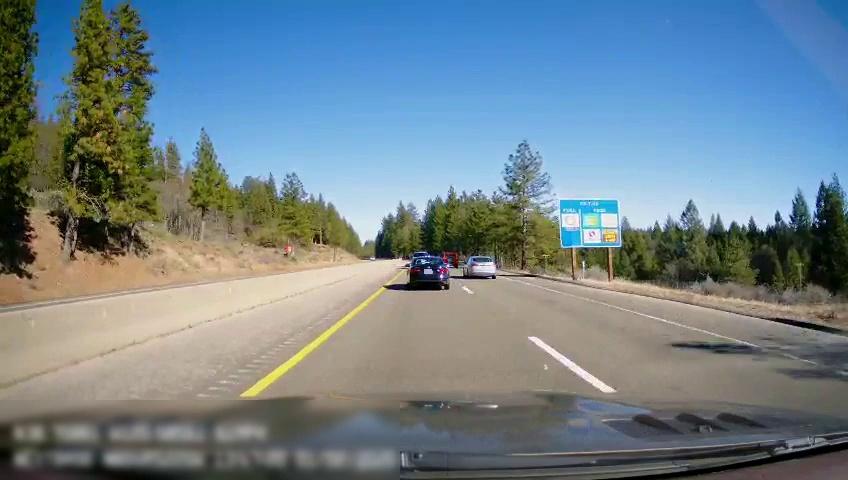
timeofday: Day
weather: Sunny
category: Drivable Space
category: Drivable Space
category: Vehicles | SUV
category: Vehicles | Car
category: Vehicles | SUV
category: Vehicles | Car
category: Lanes | Current Lane
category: Lanes | Current Lane
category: Lanes | Alternate Lane